Interaction volume radius: 5 \u00c5
Interaction volume height: 30 \u00c5
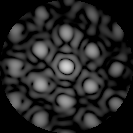
Disorder parameter: 0.4107